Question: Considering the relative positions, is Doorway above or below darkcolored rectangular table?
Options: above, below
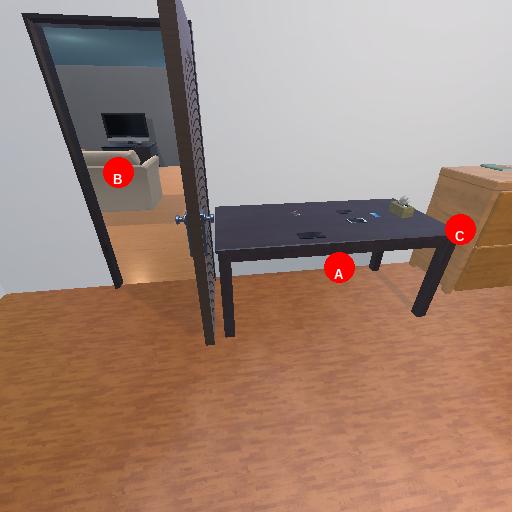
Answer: above